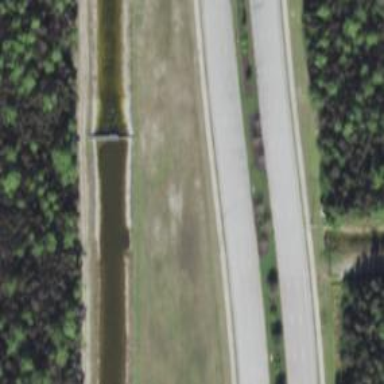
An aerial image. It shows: Dam across waterway.